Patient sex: M
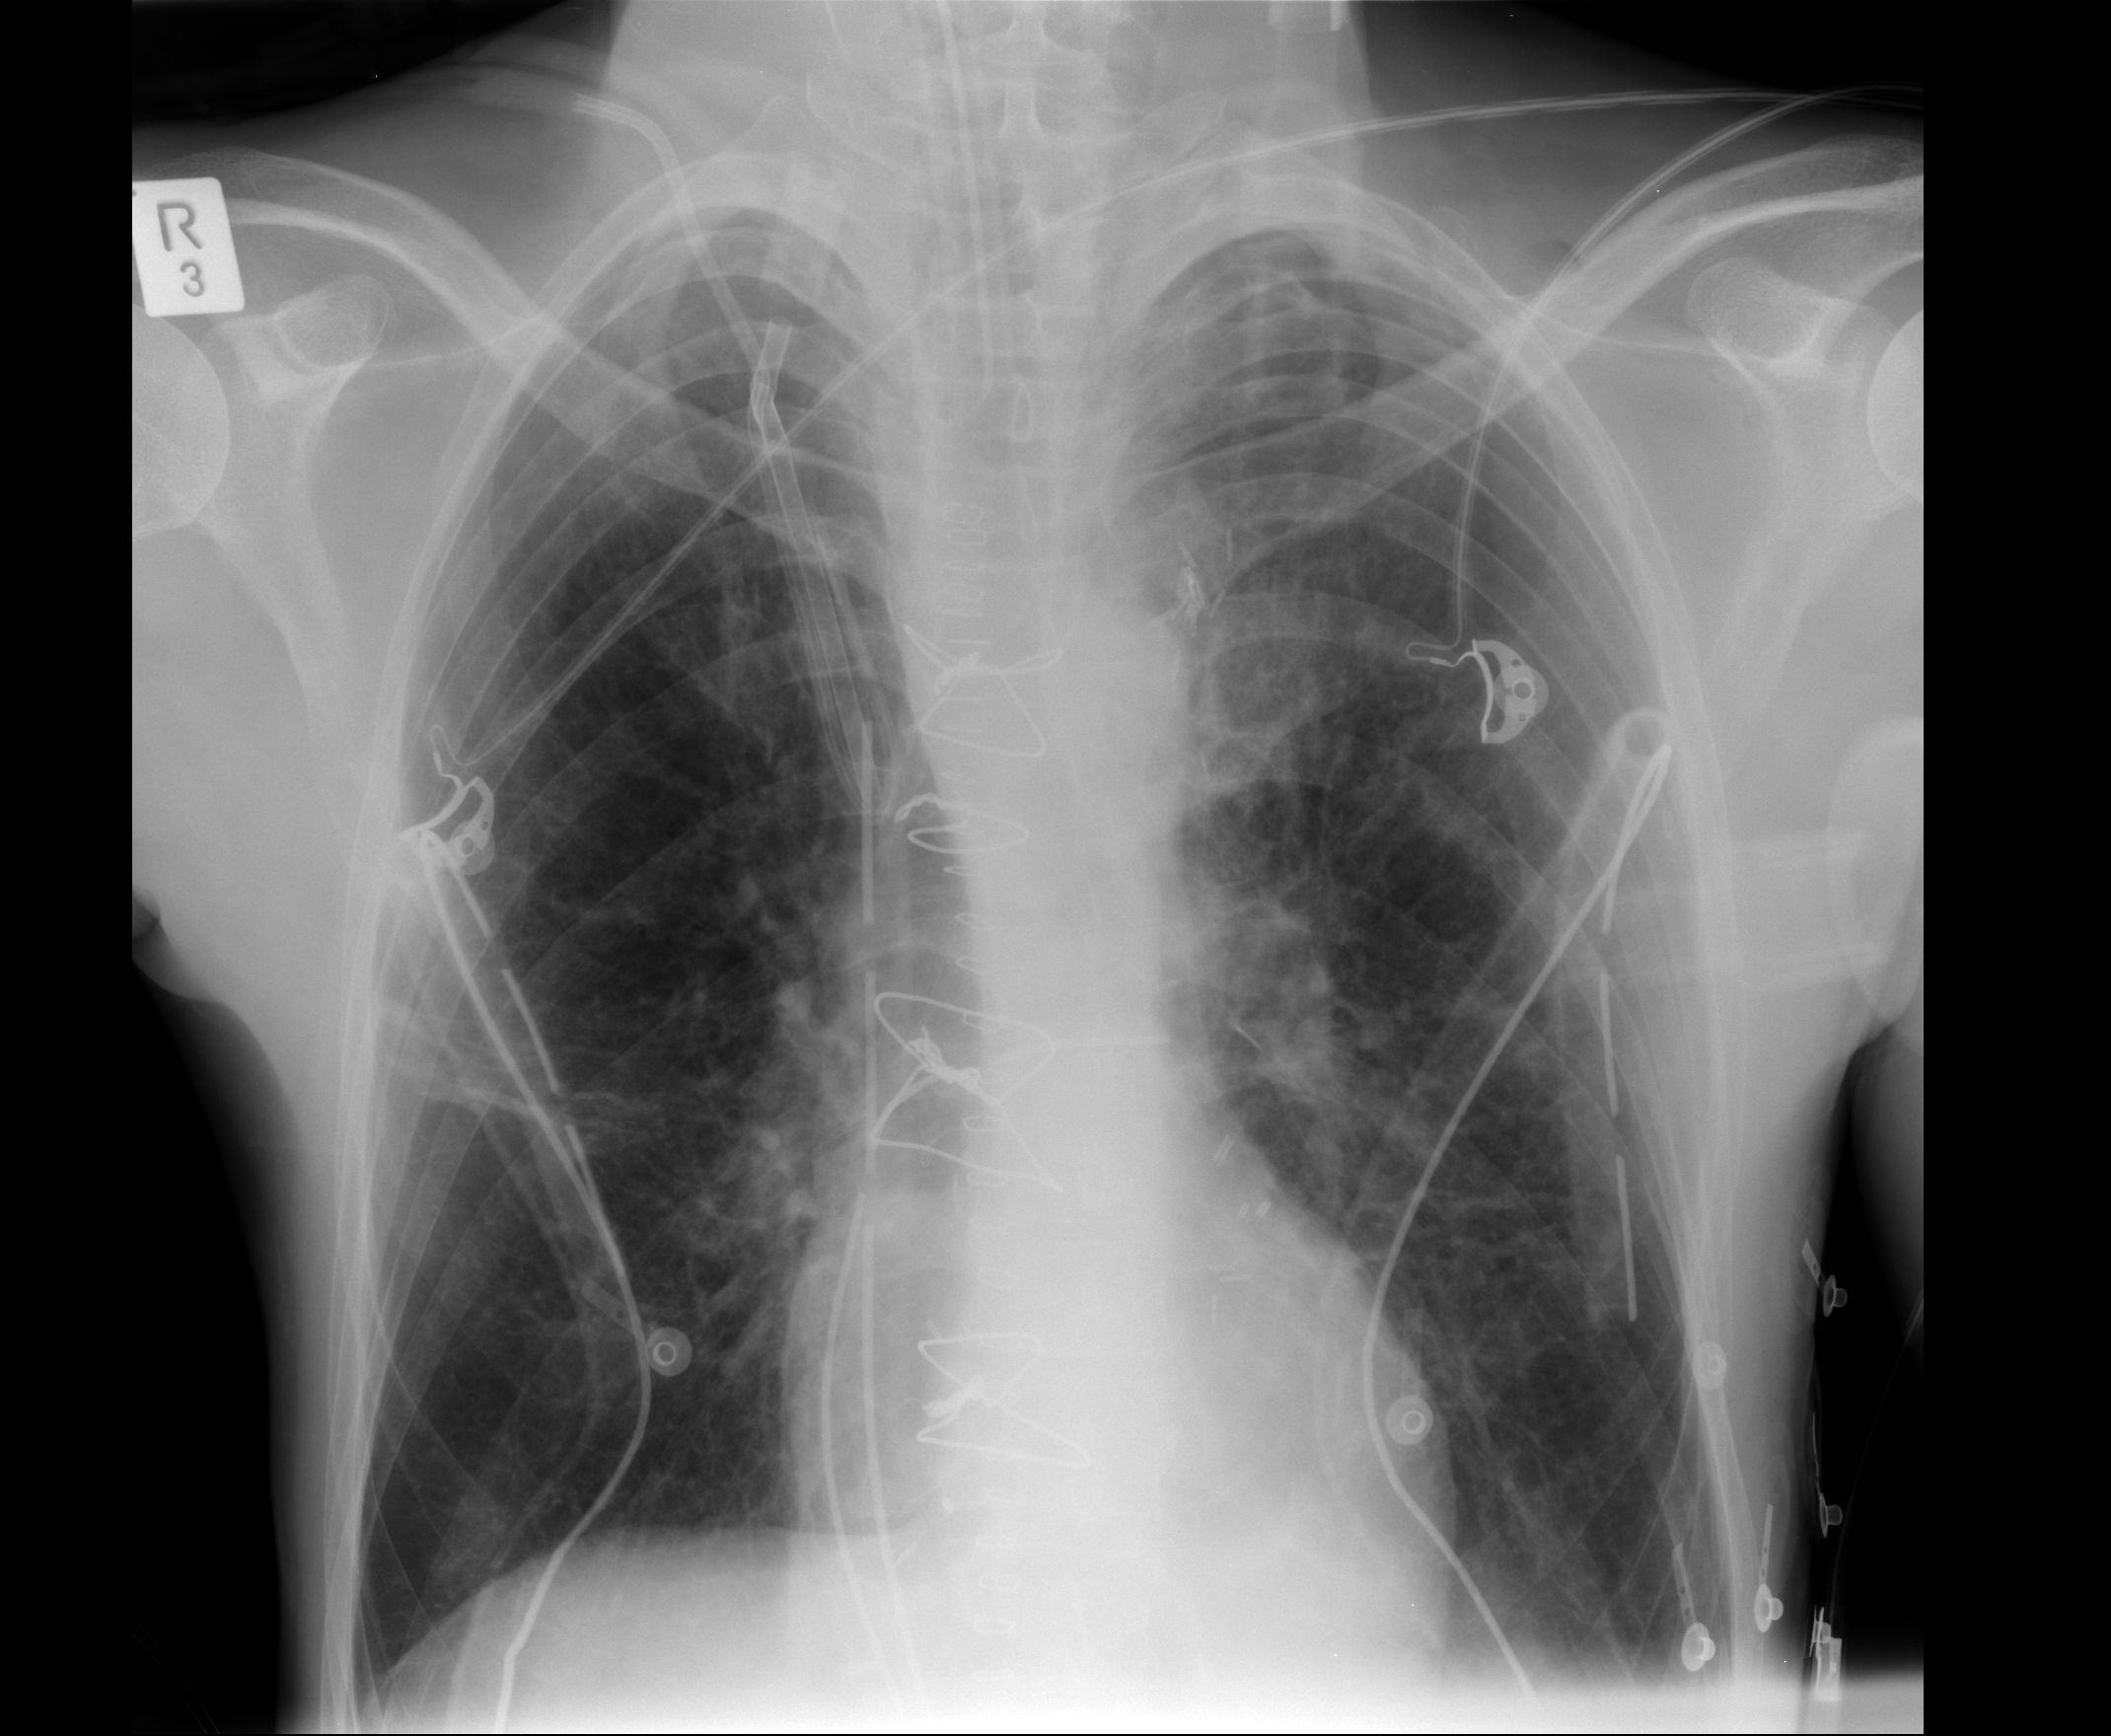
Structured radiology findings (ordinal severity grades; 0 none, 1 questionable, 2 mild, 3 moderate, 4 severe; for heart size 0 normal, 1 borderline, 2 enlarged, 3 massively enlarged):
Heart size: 0
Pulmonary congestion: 0
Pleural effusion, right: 0
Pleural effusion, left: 0
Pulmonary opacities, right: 0
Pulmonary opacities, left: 0
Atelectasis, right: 1
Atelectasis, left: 1